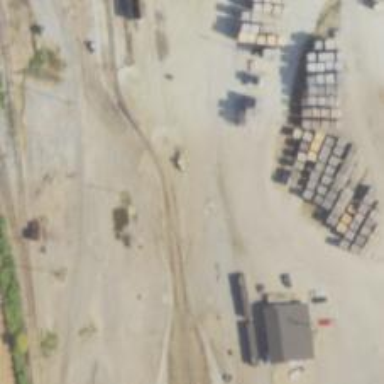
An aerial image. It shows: Narrow-gauge railway in service yard.